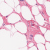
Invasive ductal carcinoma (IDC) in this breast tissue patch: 0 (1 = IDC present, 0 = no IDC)